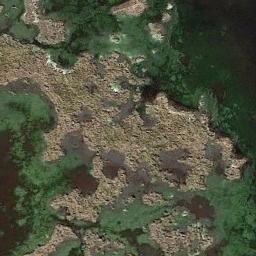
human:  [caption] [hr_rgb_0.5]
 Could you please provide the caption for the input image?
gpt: Half of the area in this wetland is bare land .

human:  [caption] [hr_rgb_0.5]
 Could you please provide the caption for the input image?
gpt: There are some green plants on the wetlands .

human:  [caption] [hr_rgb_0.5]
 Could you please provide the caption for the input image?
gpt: The blue lake in a wetland is covered by large swaths of dense vegetation .

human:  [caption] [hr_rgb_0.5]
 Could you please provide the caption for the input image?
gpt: The wetland consists of parched and green plants and water .

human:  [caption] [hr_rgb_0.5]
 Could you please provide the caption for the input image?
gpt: There are some bare land on the wetland .